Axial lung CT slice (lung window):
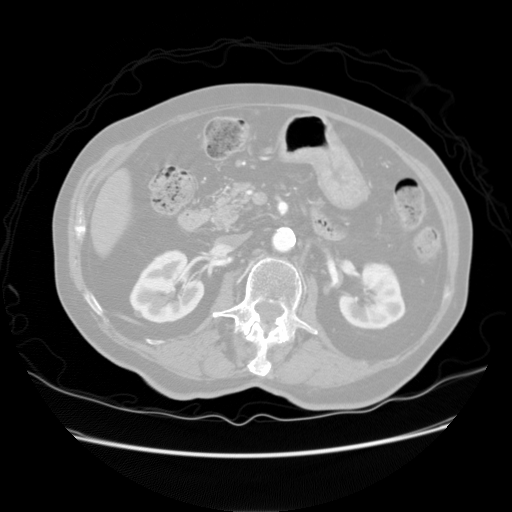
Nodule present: no